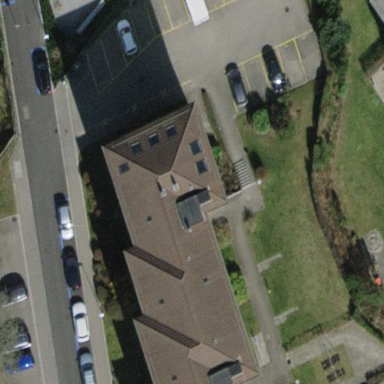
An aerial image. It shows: Building with hipped roof.